Interaction volume radius: 10 \u00c5
Interaction volume height: 10 \u00c5
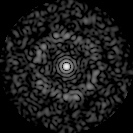
Disorder parameter: 0.7939